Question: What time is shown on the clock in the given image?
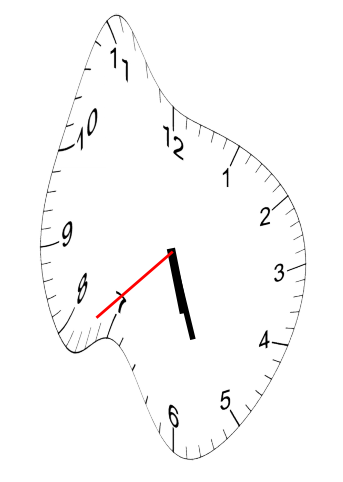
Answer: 05:26:38